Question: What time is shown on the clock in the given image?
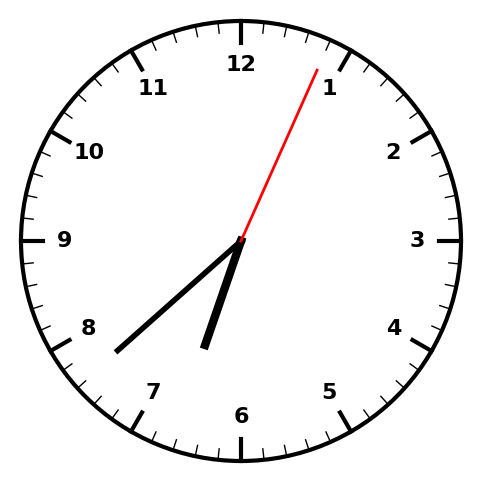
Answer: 06:38:04